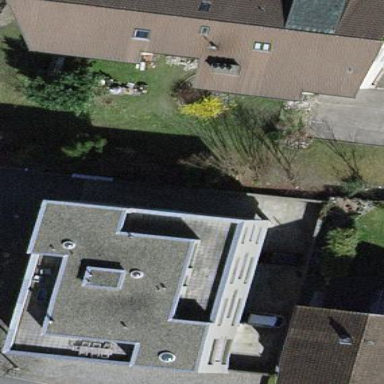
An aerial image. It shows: Flat-roofed apartment building.